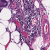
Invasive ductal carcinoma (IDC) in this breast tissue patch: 0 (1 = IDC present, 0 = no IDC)